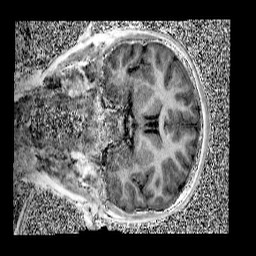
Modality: UNIT1
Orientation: coronal
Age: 10
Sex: female
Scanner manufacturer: siemens
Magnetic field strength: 3 T
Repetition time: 4 s
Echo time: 0.00299 s